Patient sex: F
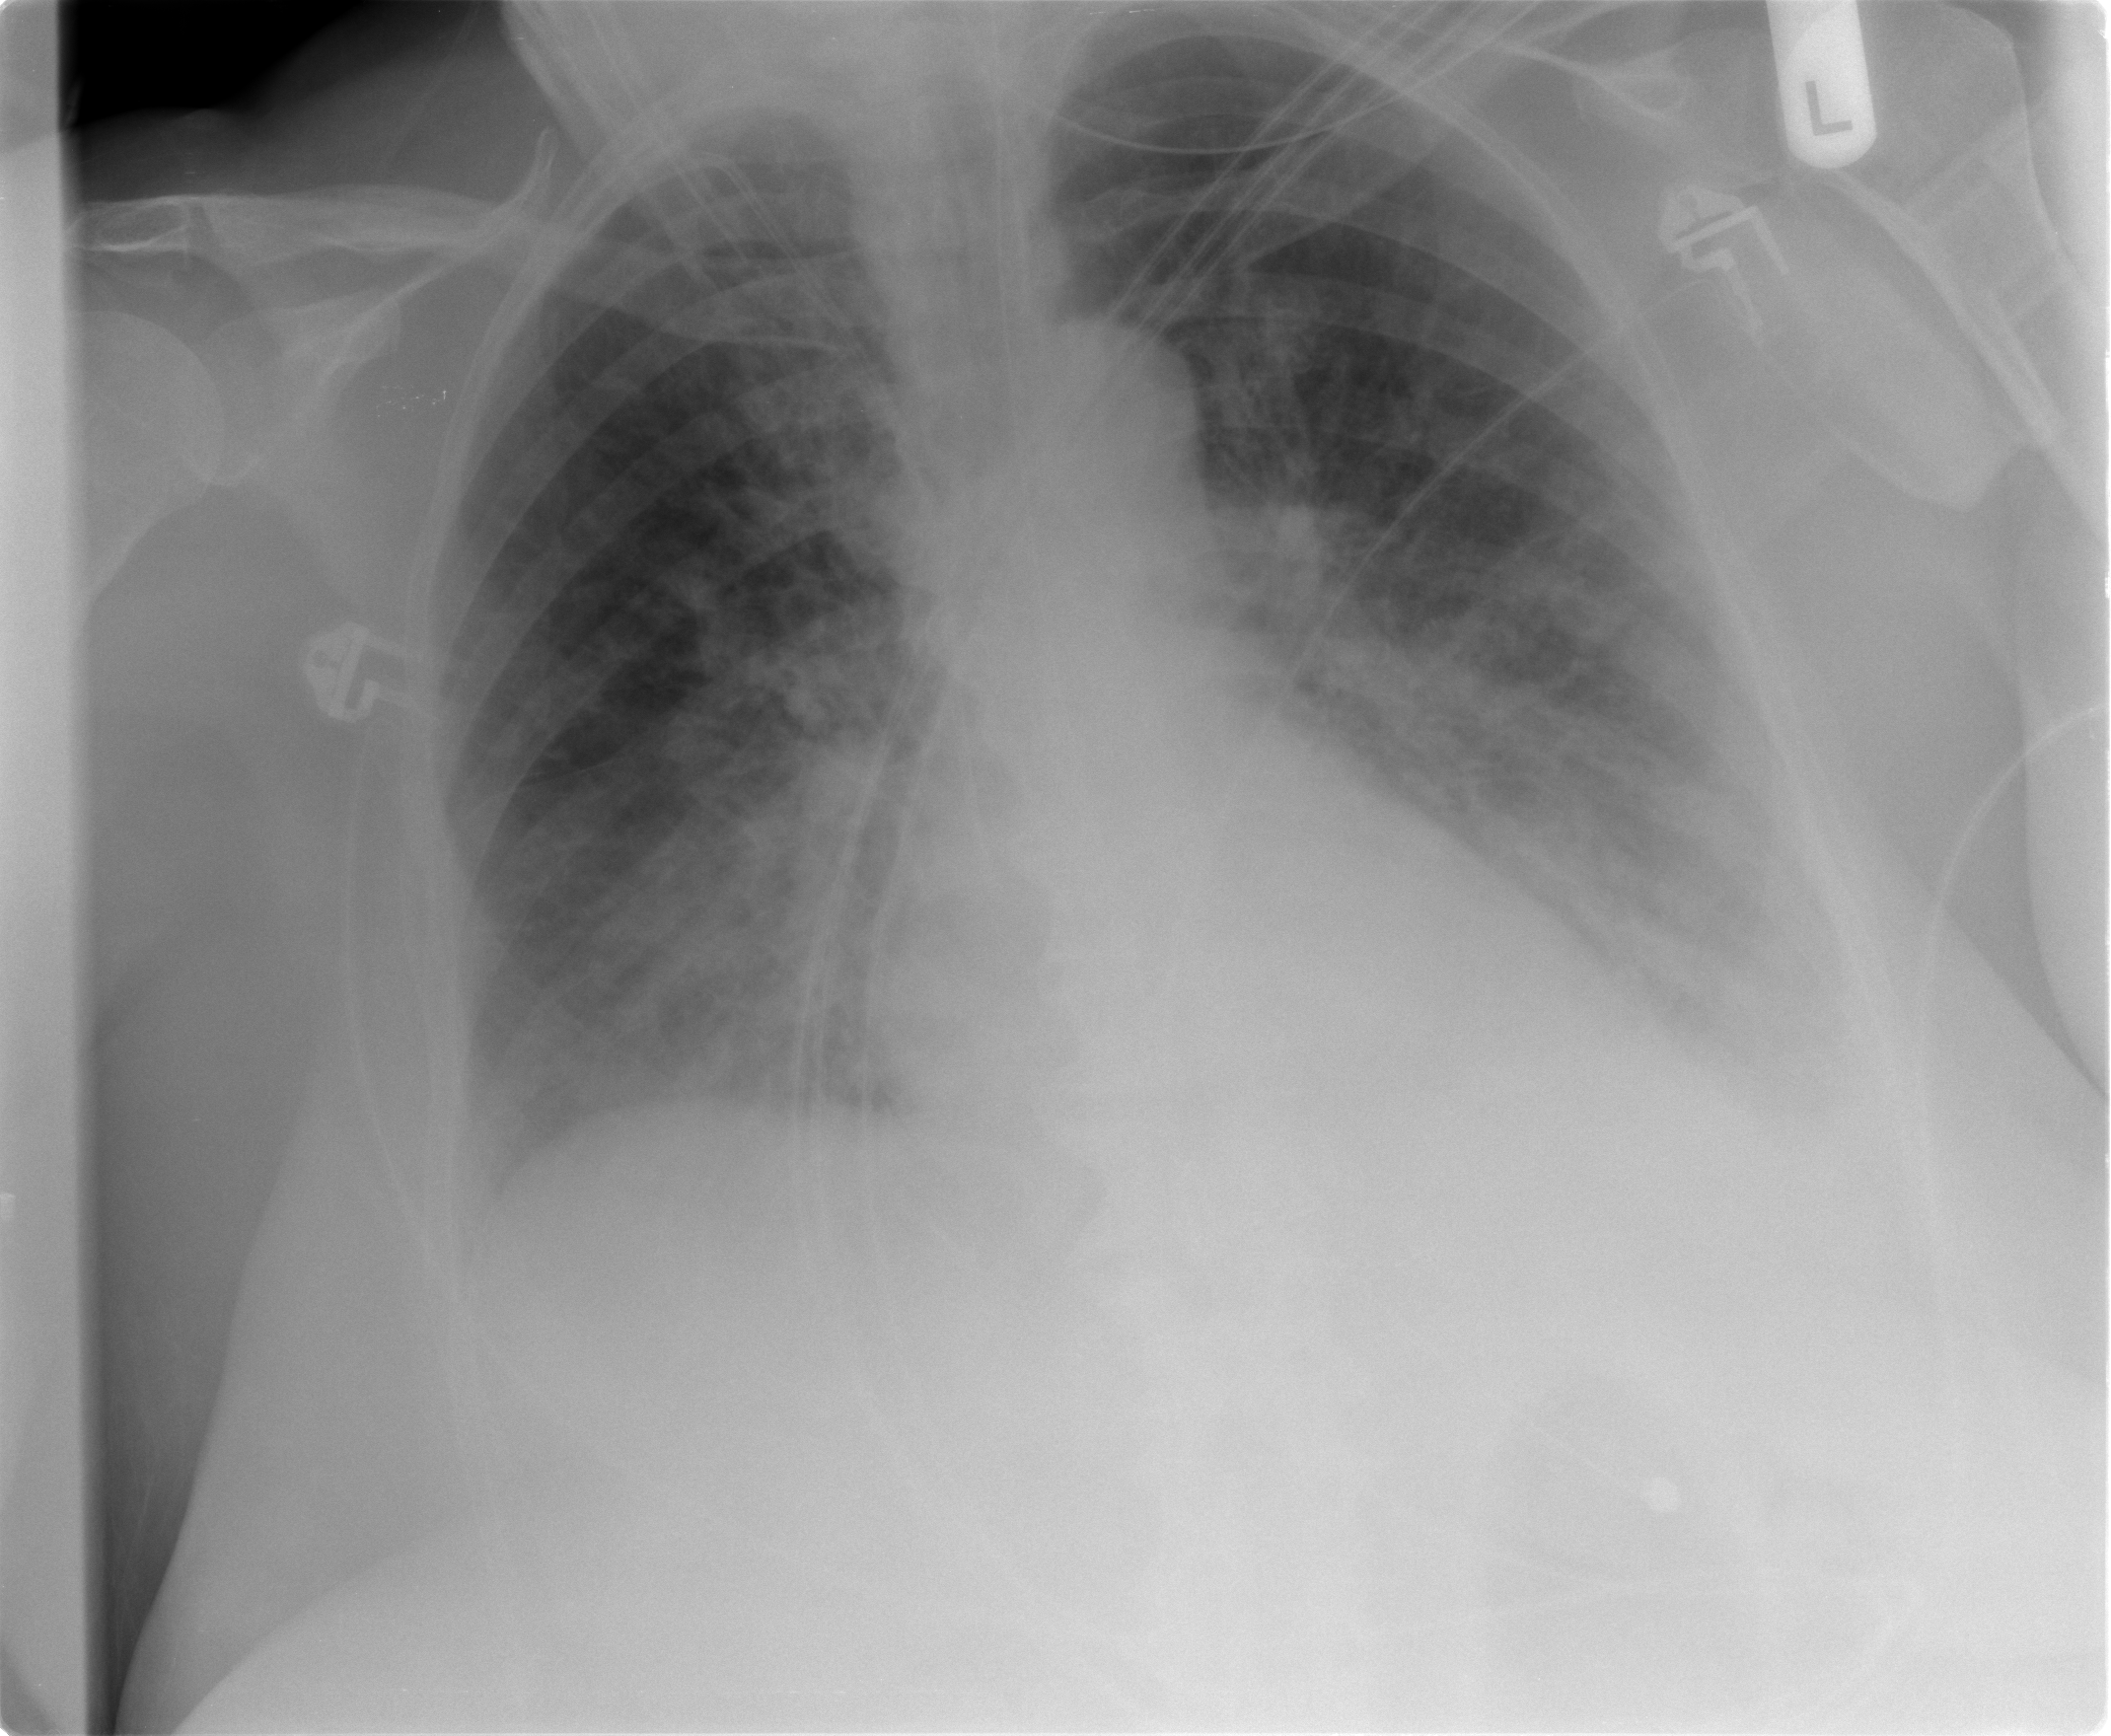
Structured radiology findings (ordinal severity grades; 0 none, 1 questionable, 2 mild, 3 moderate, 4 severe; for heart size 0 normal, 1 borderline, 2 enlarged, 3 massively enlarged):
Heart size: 0
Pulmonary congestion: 3
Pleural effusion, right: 1
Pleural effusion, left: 2
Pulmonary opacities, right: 2
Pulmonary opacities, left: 2
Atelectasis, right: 2
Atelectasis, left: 2